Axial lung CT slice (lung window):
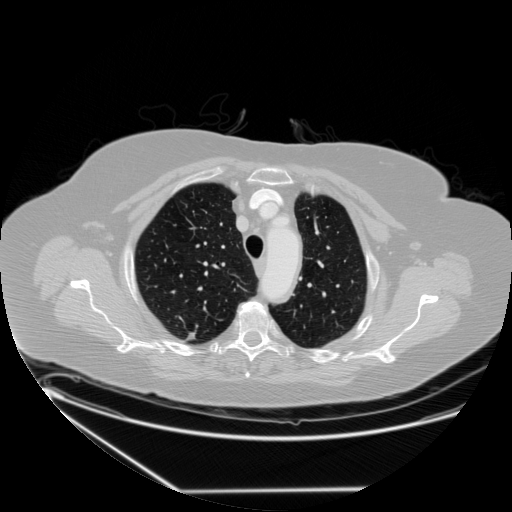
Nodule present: no